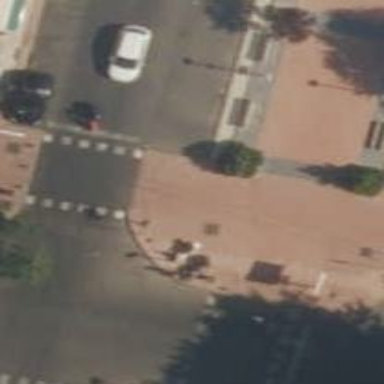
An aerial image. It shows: Kerb serving as barrier.